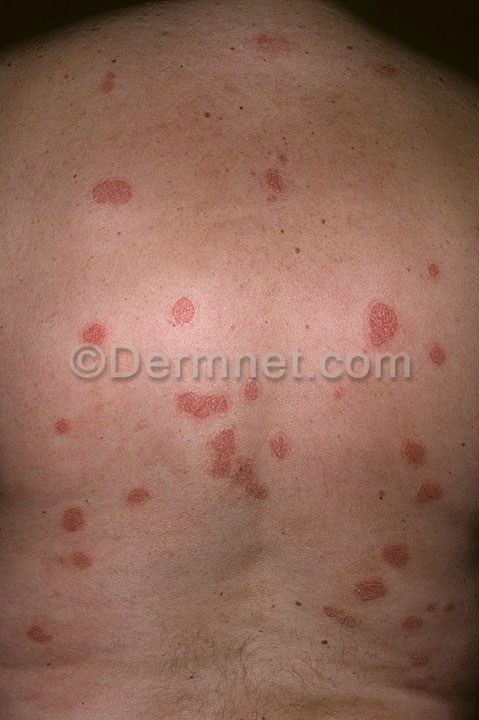
Disease: Psoriasis pictures Lichen Planus and related diseases